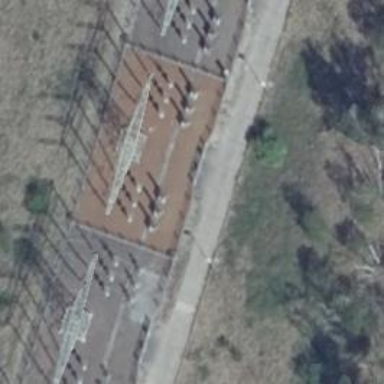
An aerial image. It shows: Power tower.